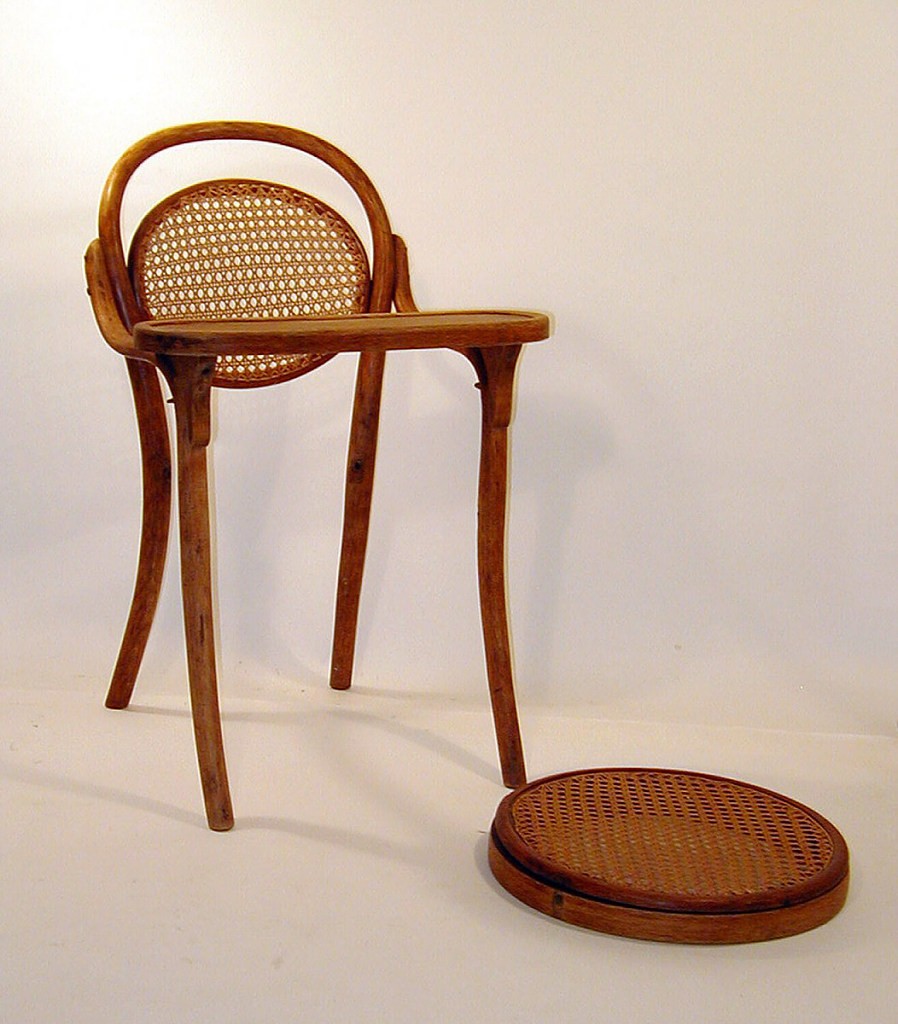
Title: Model no. 12061 T
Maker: Gebrüder Thonet, Austrian, founded 1853
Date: ca. 1886
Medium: bent wood, woven caning, metal
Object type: Child's chair and tray
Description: Frame of curving linear bent beechwood elements; caned, oval back joined to oval bent wood element comprising the back legs and back; caned circular seat secured between back and front legs; removable tray rests atop front legs